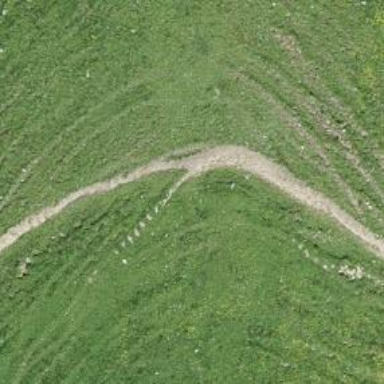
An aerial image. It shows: Path.